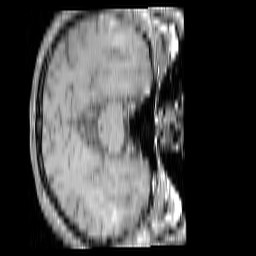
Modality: T1w
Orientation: axial
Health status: ill
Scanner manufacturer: philips
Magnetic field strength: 3 T
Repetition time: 0.3787 s
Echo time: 0.002908 s